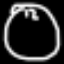
Label: clock